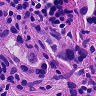
Metastatic tissue present: yes